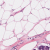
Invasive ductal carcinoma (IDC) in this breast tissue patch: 1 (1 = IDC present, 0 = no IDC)